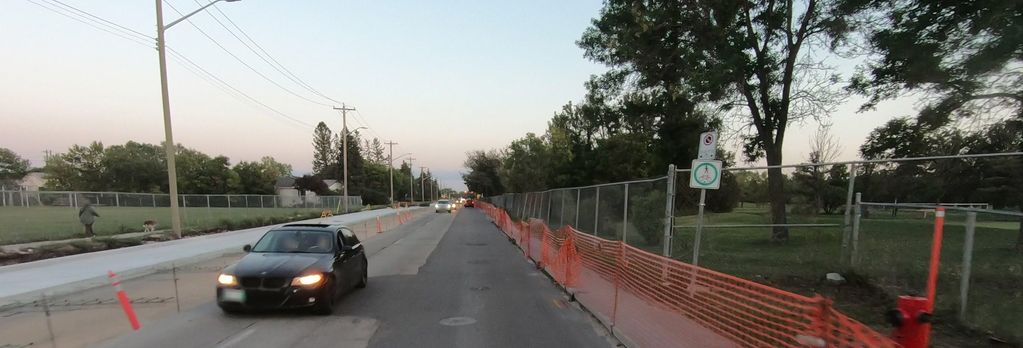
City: winnipeg